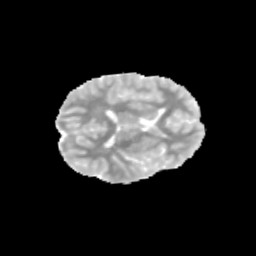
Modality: MD
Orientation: axial
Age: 11
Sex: female
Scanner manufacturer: siemens
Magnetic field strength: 3 T
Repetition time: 3.8 s
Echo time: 0.07 s